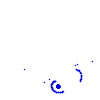
Particle: pion